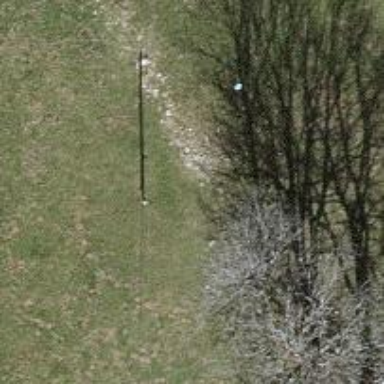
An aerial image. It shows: Power pole.